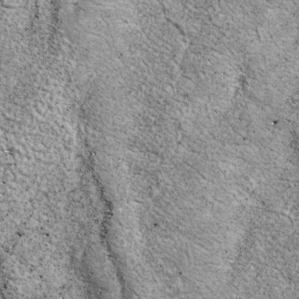
Label: non_frost